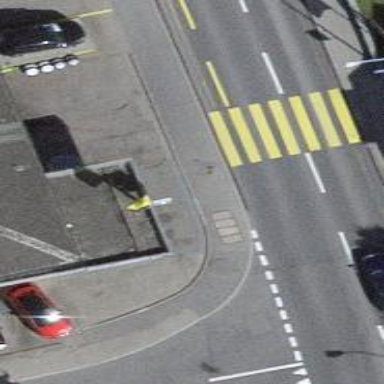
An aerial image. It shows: Sidewalk along the footway.